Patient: sex F, age 65
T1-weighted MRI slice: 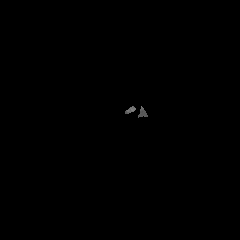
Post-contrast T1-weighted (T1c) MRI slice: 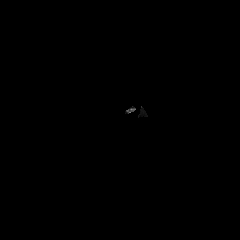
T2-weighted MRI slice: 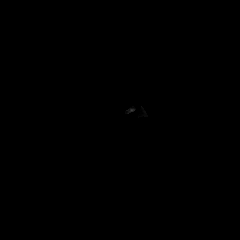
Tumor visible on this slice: no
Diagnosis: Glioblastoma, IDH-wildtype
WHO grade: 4